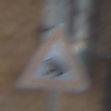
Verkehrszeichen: AmphibienwanderungRechts
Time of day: MorningAfternoon
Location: Outdoor (Urban)
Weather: Overcast
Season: NotSpecified
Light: Natural